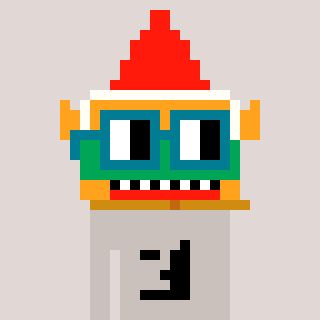
a pixel art character with square dark green glasses, a gnome-shaped head and a foggrey-colored body on a warm background